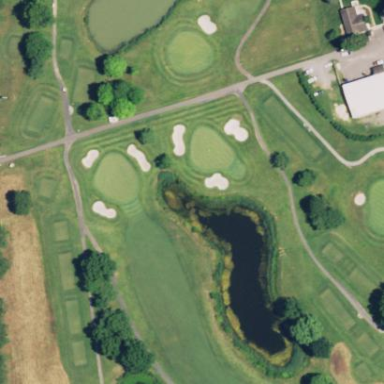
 serving as water hazard for golf course."